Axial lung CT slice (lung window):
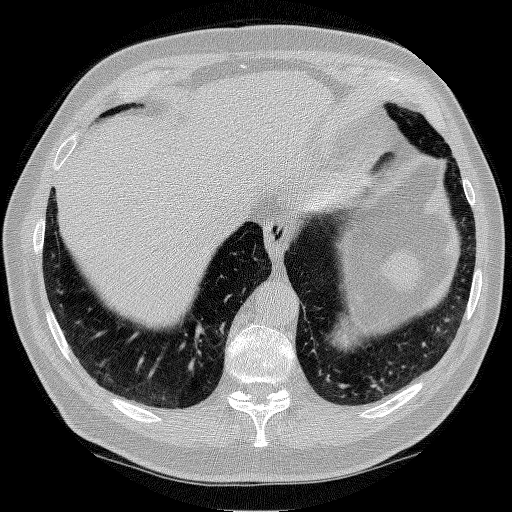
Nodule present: no